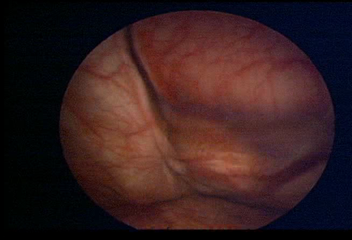
Modality: WLC
Class: Foreign bodies
Subclass: AirBubble
Bladder cancer association: No
Annotated structures: Air bubble